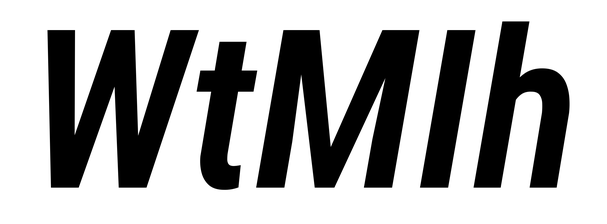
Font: Roboto-Italic_Condensed_SemiBold_Italic